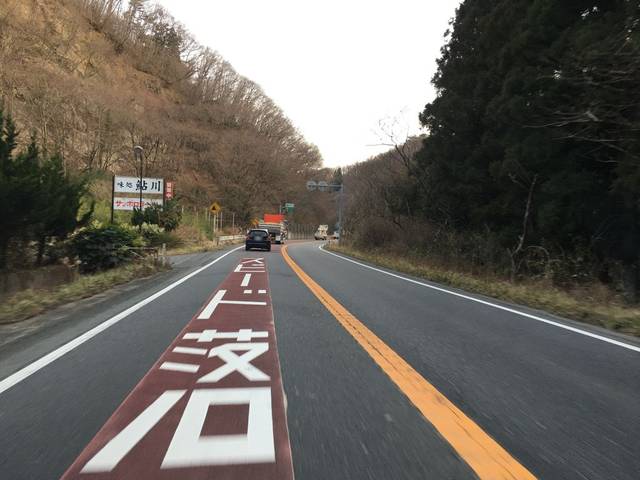
Region: Japan
Coordinates: 37.079, 140.784